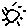
Label: sun